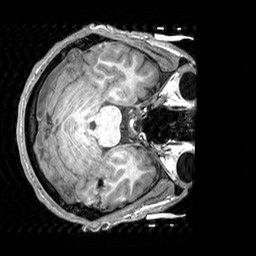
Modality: T1w
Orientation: axial
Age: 22
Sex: male
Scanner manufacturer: siemens
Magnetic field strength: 3 T
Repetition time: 2.3 s
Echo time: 0.00303 s